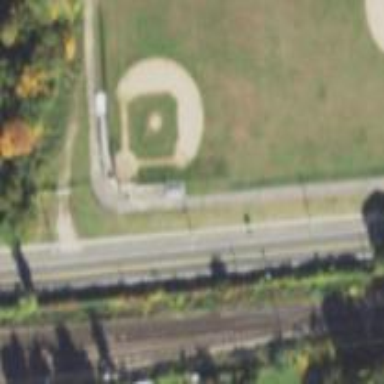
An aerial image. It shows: Baseball pitch for leisure land.